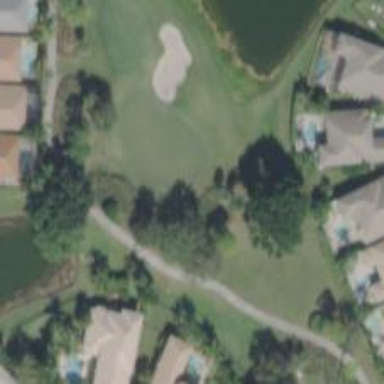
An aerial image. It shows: View of golf hole.